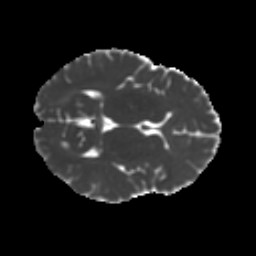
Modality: MD
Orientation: axial
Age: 23
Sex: female
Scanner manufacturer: ge
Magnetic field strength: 3 T
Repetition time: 7.8 s
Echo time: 0.0606 s